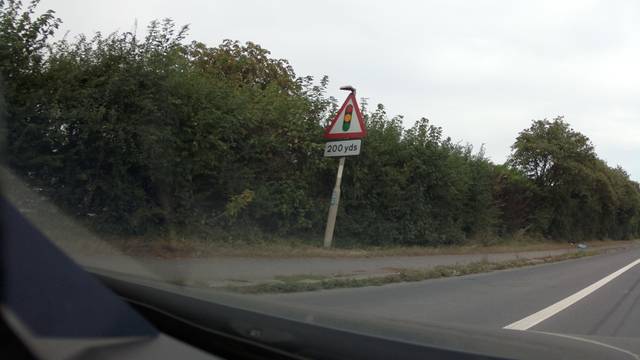
Region: United Kingdom
Coordinates: 51.874, -2.273